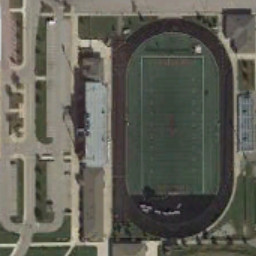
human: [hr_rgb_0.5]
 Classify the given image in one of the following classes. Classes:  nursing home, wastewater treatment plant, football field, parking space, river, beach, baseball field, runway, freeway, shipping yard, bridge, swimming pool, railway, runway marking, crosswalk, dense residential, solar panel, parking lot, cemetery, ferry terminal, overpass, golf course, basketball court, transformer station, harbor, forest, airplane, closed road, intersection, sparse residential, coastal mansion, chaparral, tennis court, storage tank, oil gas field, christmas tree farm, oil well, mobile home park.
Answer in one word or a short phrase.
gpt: football field